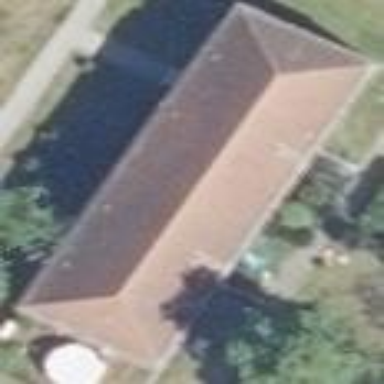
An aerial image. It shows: Hipped roof on apartment building.